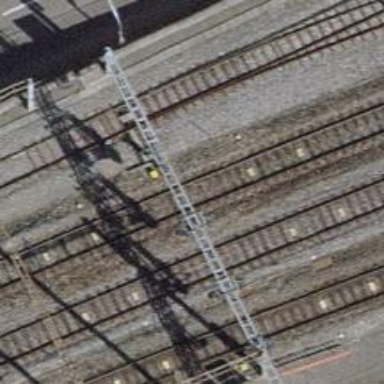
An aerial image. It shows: Railway signal.